Aerial crown-view tile of a tropical tree (Barro Colorado Island, Panama), acquired 20250124:
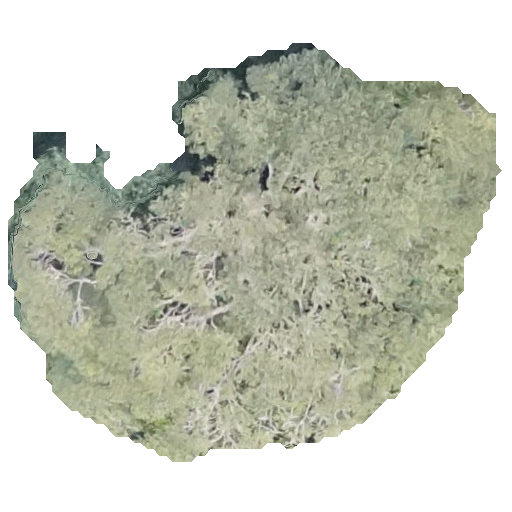
Species: Jacaranda copaia
GBIF accepted scientific name: Jacaranda copaia
Crown area: 212.665 m²